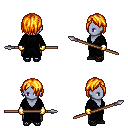
a pixel art fantasy rpg character, female body template, dark elf, purple skin, gray robe, robe skirt, light blonde bangs hairstyle, gold gloves, ghillies, spear, four views (front, back, left, right), 2x2 character sprite sheet, small pixel art, hard edges, no anti-aliasing